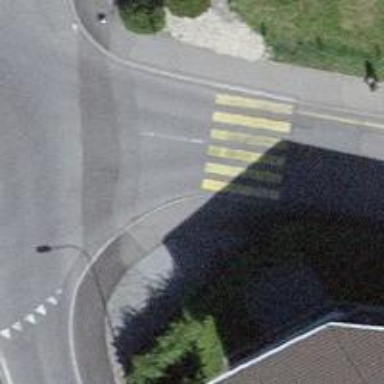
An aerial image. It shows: Uncontrolled zebra crossing on the road.